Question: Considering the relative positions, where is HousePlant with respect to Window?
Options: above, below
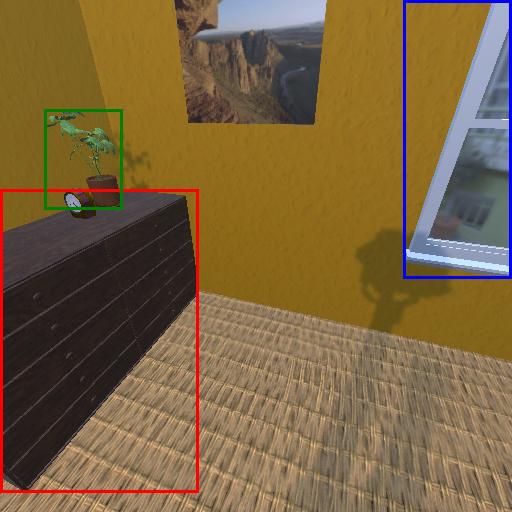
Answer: above